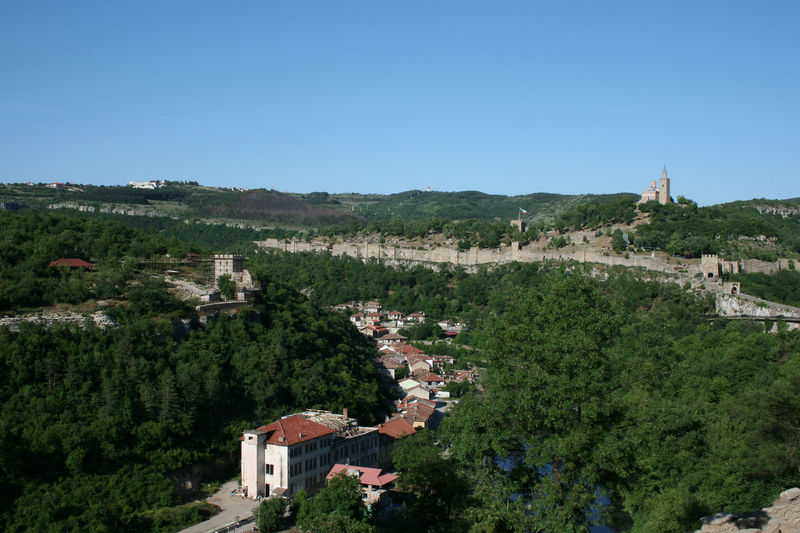
Titel: Festung von Veliko Tarnovo; Zarewez
Standort: Veliko Tarnovo (EU - Bulgarien)
Institution: Veliko Tarnovo, Bulgarien
Schlagwörter: baum, berg, blau, felsen, himmel, schatten, wasser, weiß, bäume, fluss, grün, landschaft, stadt, fenster, frankreich, grau, licht, schwarz, straße, tür, dach, gebäude, haus, rot, schloss, weg, wand, steine, ferne, horizont, häuser, hügel, natur, gewässer, kirche, sonne, tal, wald, anhöhe, kamin, turm, farbig, fahne, flagge, berge, fels, gebirge, dorf, dächer, mauer, vegetation, fabrik, strom, zinnen, befestigung, foto, fotografie, panorama, photographie, ruine, burg, türme, festung, photo, blauer himmel, flusstal, siedlung, stadtmauer, himel, bewaldet, fesnter, bauwerk, wall, burgmauer, häuser kirche, festuing